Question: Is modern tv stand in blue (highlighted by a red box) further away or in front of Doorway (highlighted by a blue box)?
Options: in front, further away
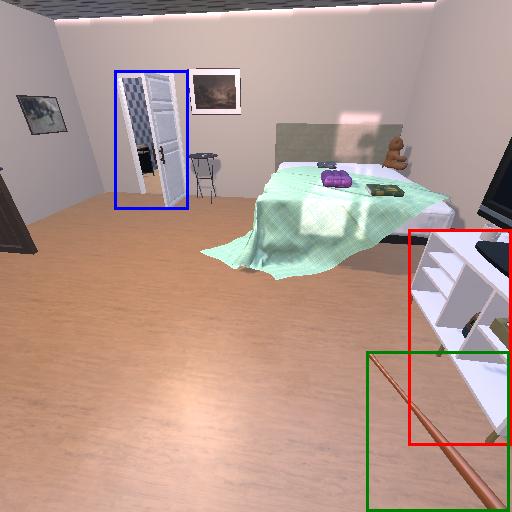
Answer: in front